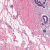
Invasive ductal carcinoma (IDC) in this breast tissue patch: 0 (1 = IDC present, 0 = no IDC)